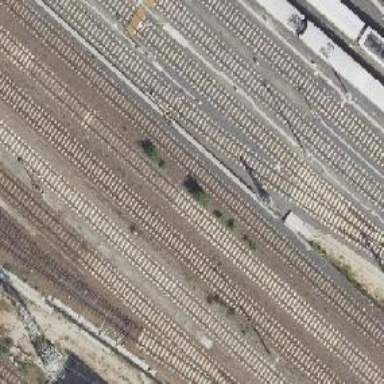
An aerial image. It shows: Railway yard with electrified contact lines.